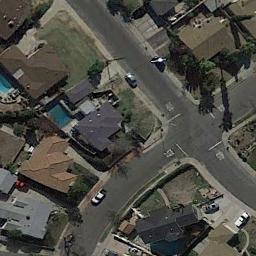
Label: intersection